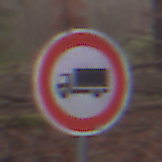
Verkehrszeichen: VerbotFuerKraftfahrzeugeUeberDreiKommaFuenfTonnen
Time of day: Midday
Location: Outdoor (Nature)
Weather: Overcast
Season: Autumn
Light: Natural